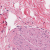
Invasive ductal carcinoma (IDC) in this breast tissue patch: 0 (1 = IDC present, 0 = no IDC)